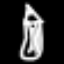
Label: pencil